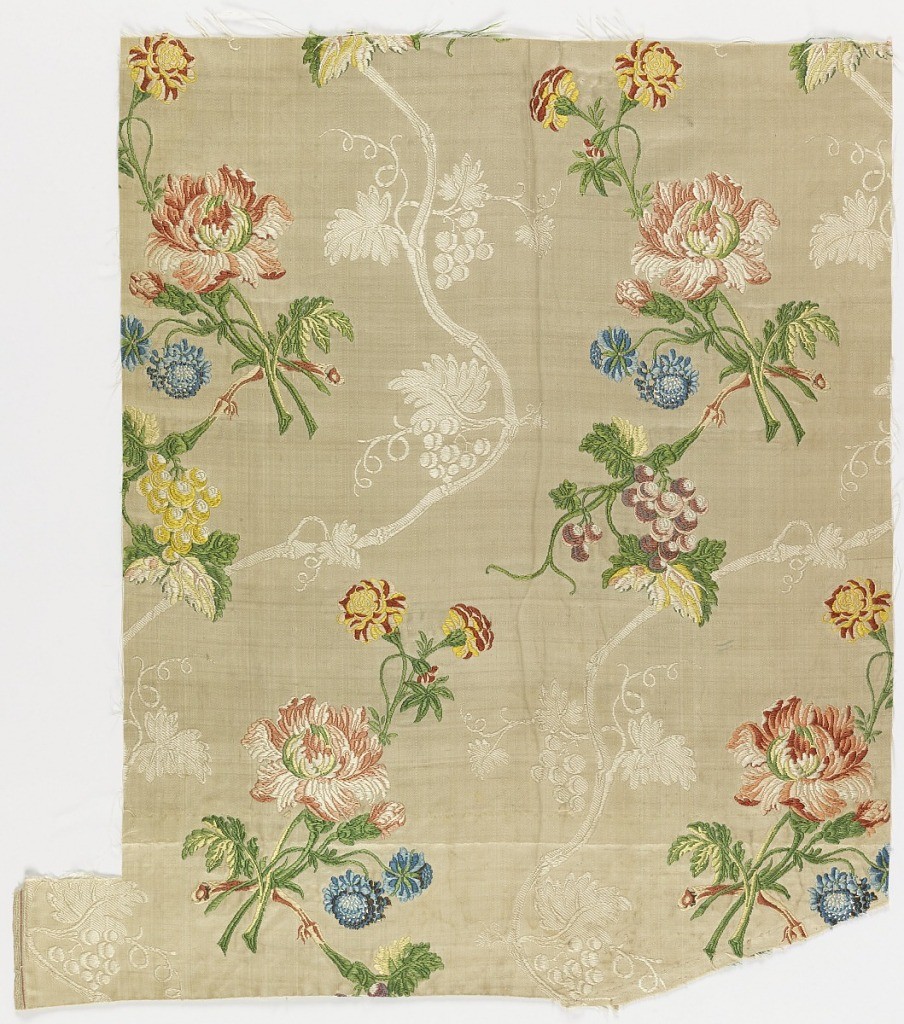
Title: Textile
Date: early 18th–late 18th century
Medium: silk Technique: plain weave with discontinuous supplementary warp patterning (brocaded)
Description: Silk textile with brocaded pattern showing a cream-colored meandering grapevines, and polychrome bouquets of flowers and grapes that form lines which follow the curves of the grapevines.